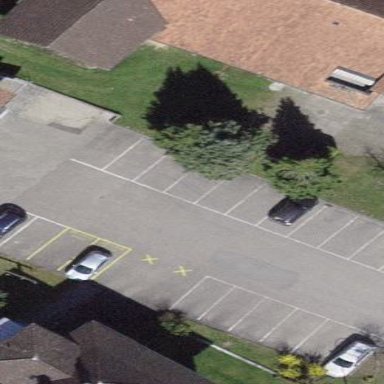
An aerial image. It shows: Parking area with surface.